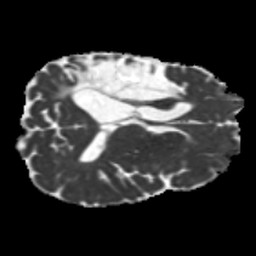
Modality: MD
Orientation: axial
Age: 41
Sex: male
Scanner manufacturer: siemens
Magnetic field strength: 3 T
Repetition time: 5.25 s
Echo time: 0.08 s